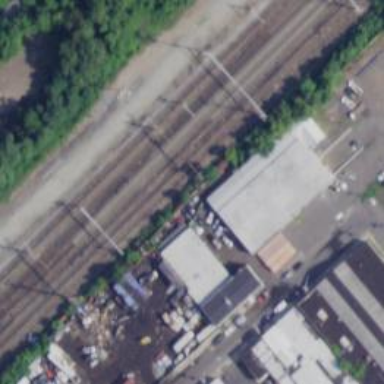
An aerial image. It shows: Railway track with contact line for electrification.